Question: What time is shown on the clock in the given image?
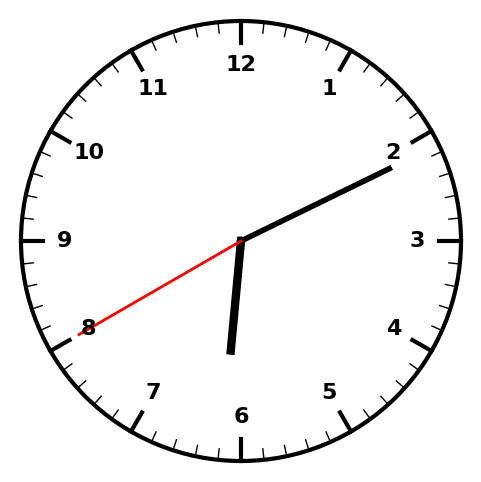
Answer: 06:10:40